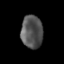
Tissue: lung
Cell type: Fibroblasts
Senescence score: 0.5655
Nuclear area (px): 699
Mean DAPI intensity: 83.651